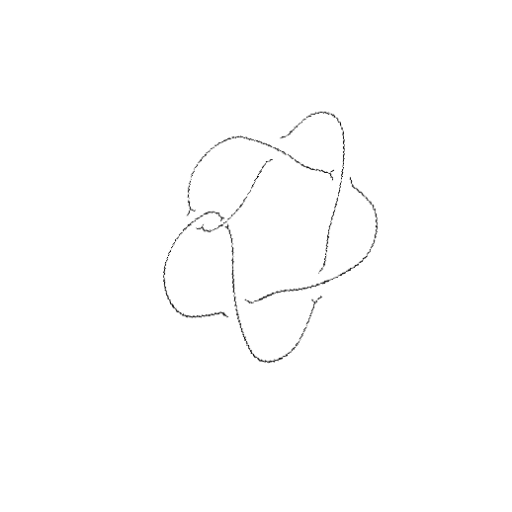
Crossing number: 6